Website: bh-photo
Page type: gifting
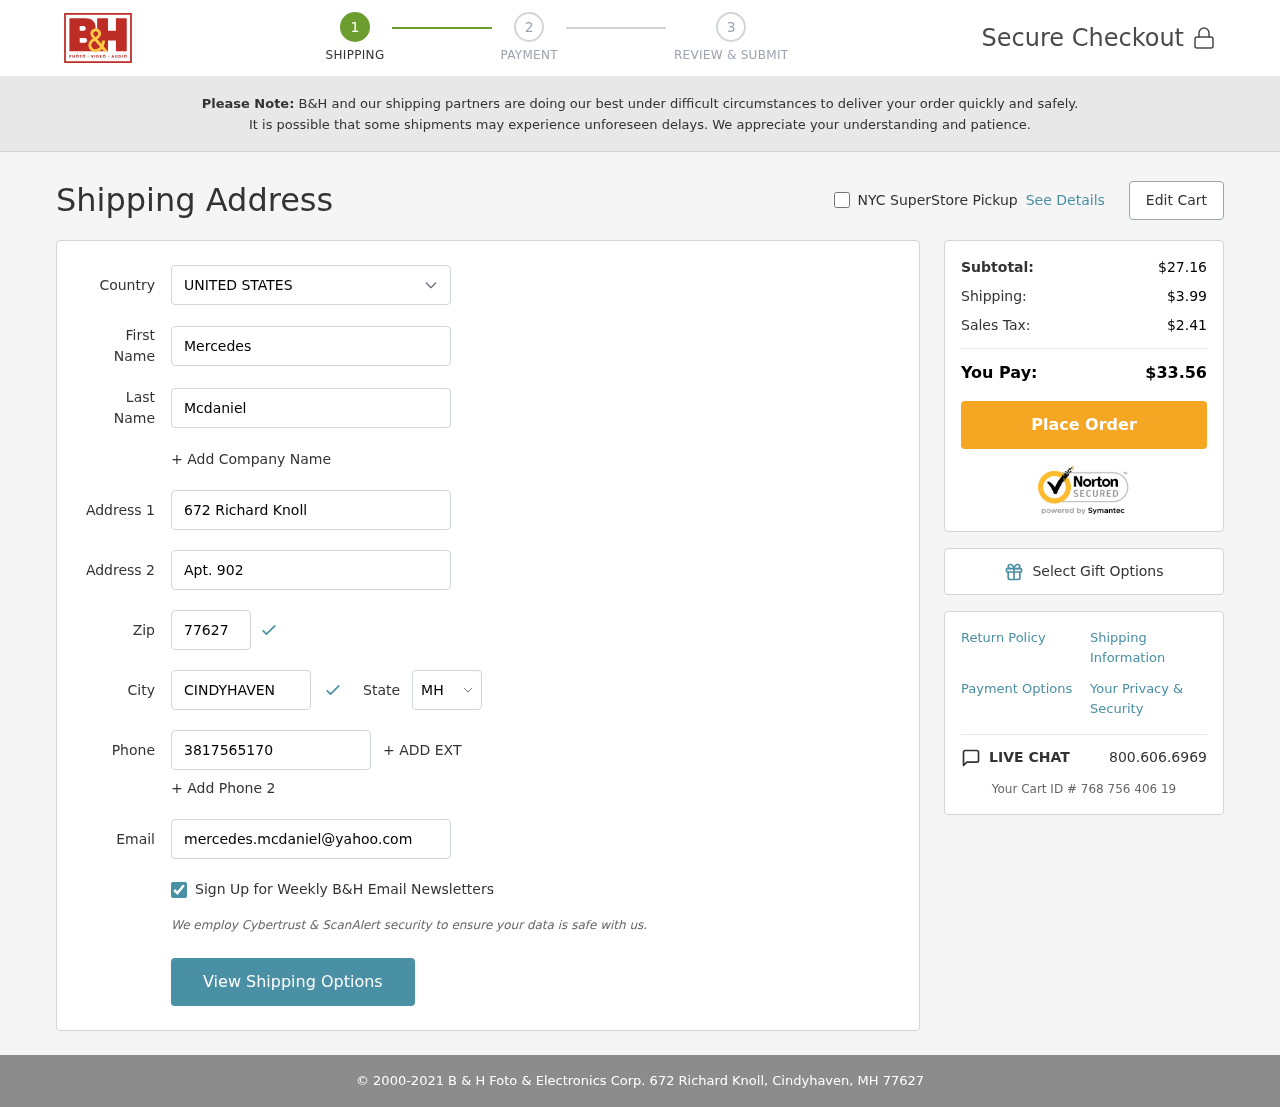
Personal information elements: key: PII_CITY
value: Cindyhaven
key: PII_COUNTRY
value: United States
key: PII_EMAIL
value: mercedes.mcdaniel@yahoo.com
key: PII_FIRSTNAME
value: Mercedes
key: PII_LASTNAME
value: Mcdaniel
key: PII_PHONE
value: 3817565170
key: PII_POSTCODE
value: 77627
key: PII_STATE_ABBR
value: MH
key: PII_STREET
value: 672 Richard Knoll
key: PII_STREET2
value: Apt. 902
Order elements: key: ORDER_SUBTOTAL
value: $27.16
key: ORDER_SHIPPING_COST
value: $3.99
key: ORDER_TAX
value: $2.41
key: ORDER_TOTAL
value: $33.56
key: ORDER_ID
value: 768 756 406 19